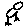
Label: bird